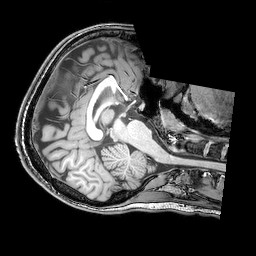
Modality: T1w
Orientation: axial
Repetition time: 0.00828 s
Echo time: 0.00388 s